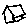
Label: house